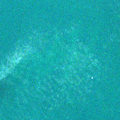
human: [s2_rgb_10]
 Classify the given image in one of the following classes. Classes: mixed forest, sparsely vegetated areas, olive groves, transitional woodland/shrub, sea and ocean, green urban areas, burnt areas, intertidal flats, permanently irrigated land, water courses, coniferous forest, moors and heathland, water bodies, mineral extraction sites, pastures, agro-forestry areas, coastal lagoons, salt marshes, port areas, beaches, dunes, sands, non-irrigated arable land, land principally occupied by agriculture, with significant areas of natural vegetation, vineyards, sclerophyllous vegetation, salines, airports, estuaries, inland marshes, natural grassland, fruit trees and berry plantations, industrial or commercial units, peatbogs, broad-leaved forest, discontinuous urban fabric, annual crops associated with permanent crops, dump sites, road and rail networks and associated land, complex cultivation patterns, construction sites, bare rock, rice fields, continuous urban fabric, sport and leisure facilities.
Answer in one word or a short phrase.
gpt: sea and ocean